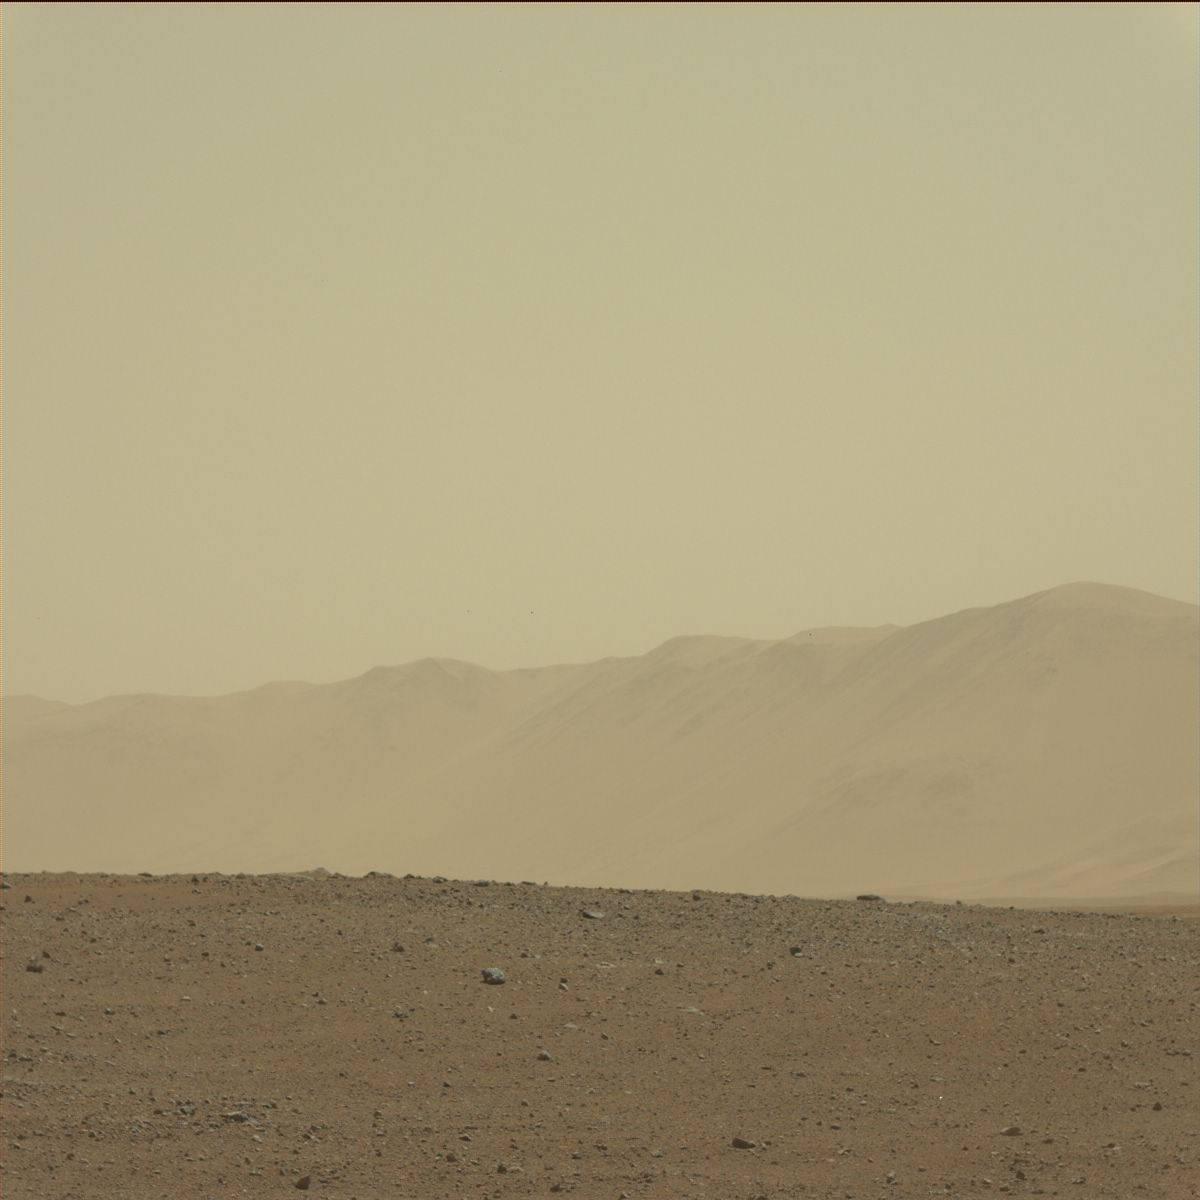
Terrain classes present: Bedrock, Ridge, Rock, Sand / Soil, Sky